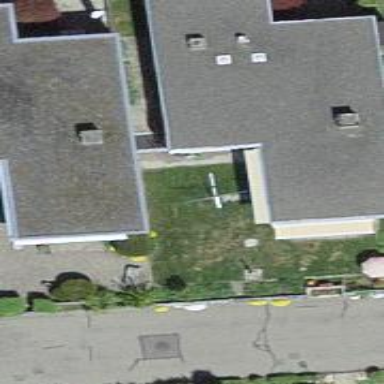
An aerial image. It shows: Garage.